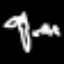
Label: fork